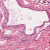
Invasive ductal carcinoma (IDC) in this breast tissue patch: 0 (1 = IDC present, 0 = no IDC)